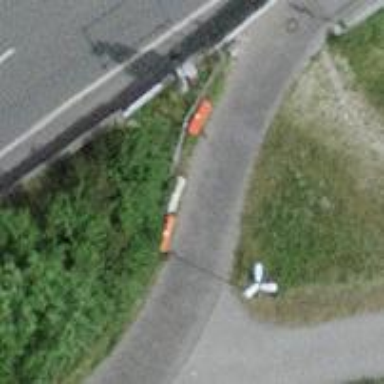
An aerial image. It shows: Asphalt road designated for service vehicles.